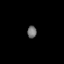
Tissue: prostate
Cell type: NK cells
Senescence score: 0.7554
Nuclear area (px): 111
Mean DAPI intensity: 113.432